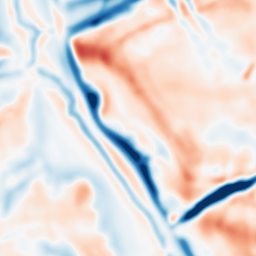
Category: multiscale
Decomposition family: dog
Decomposition parameters: sigma_low: 3
sigma_high: 10
Upsampling method: edge_directed
Upsampling parameters: scale: 4
Upsampling scale: 4